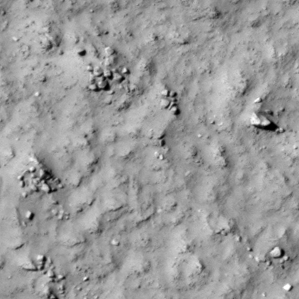
Label: non_frost